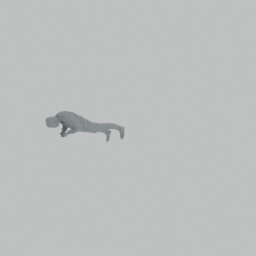
Label: people